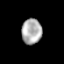
Tissue: prostate
Cell type: Myeloid cells
Senescence score: 0.3028
Nuclear area (px): 501
Mean DAPI intensity: 174.882